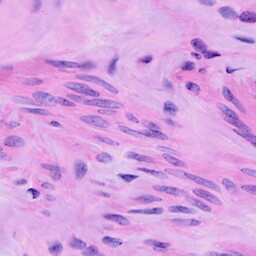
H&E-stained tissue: Ovarian